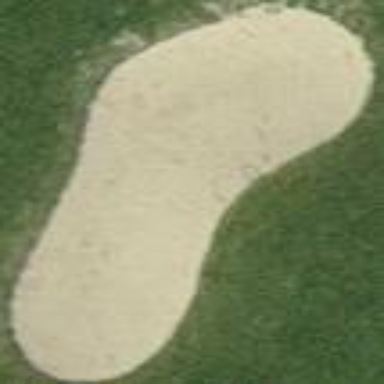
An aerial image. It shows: Golf bunker.